Interaction volume radius: 5 \u00c5
Interaction volume height: 20 \u00c5
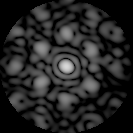
Disorder parameter: 0.5667